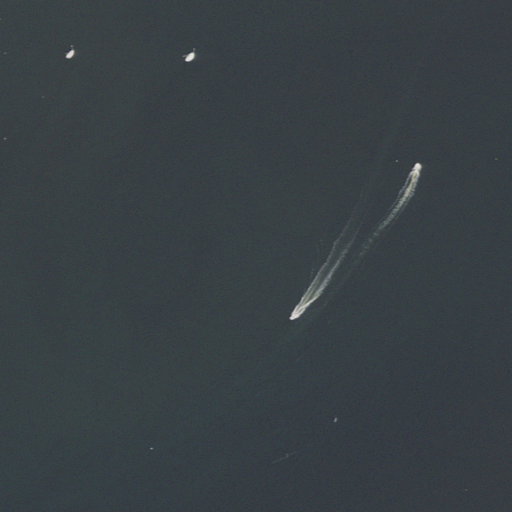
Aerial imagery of bar in Massachusetts named Quahog Bar containing only open water